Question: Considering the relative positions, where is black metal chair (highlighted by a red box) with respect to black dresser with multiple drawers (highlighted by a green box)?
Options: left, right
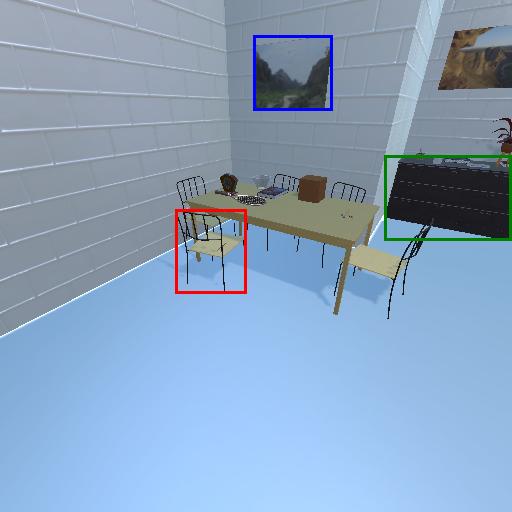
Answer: left